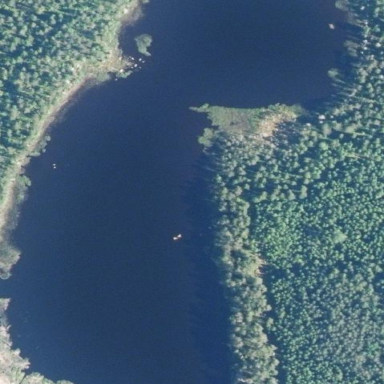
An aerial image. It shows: Beautiful lake surrounded by nature.